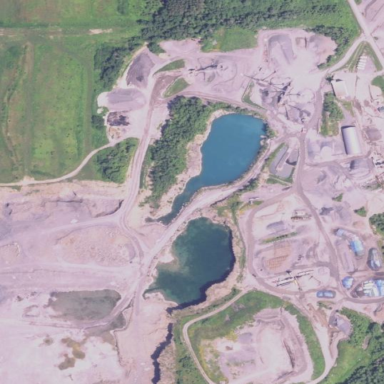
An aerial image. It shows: Quarry area.